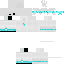
A female skeleton skin with pale skin, wearing white bald dressed in a blue tshirt and black pants, featuring a closed mouth.